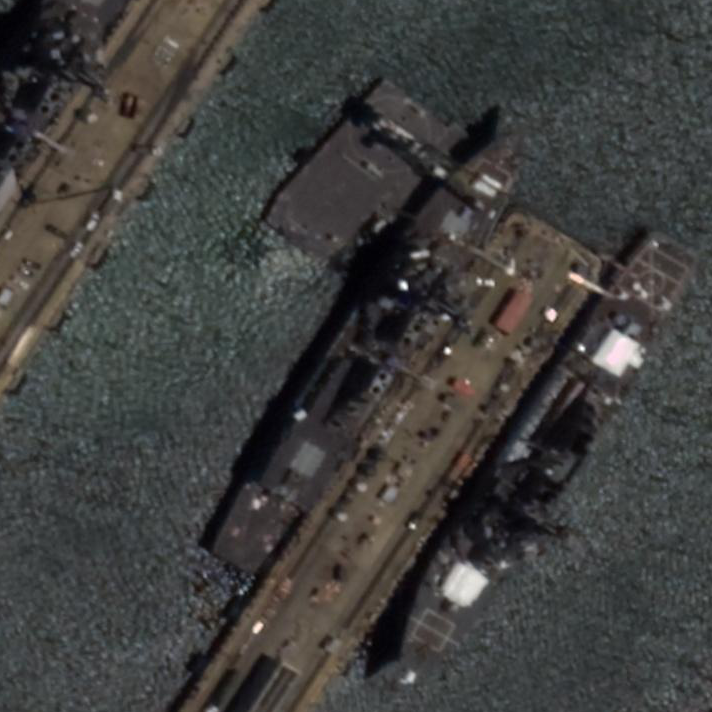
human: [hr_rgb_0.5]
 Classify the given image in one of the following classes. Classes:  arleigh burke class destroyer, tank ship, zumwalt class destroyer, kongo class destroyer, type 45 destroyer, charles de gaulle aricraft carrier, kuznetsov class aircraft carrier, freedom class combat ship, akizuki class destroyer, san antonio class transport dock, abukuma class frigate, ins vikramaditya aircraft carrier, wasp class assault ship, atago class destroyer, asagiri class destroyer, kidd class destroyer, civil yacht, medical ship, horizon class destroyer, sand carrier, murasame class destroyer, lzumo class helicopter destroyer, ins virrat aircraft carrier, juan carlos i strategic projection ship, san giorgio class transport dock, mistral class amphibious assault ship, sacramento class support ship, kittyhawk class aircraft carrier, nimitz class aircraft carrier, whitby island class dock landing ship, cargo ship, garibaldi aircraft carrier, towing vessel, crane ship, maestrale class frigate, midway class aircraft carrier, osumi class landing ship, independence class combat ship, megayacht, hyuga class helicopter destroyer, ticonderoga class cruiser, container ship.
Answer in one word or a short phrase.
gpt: Arleigh Burke class destroyer